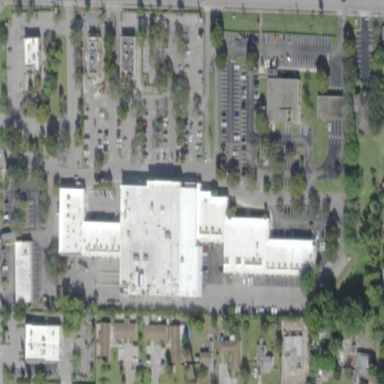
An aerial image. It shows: Retail area.